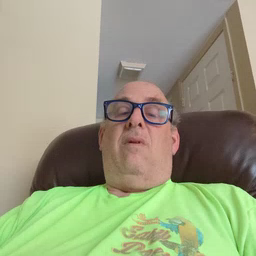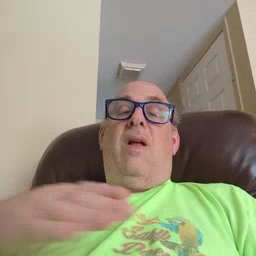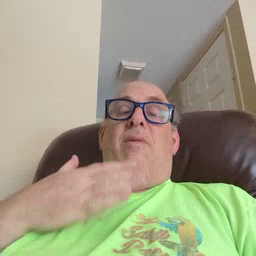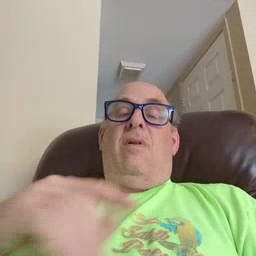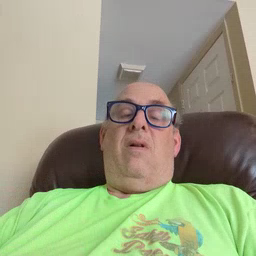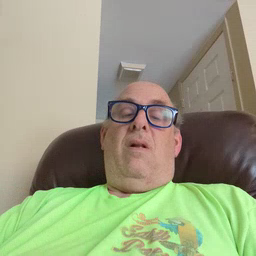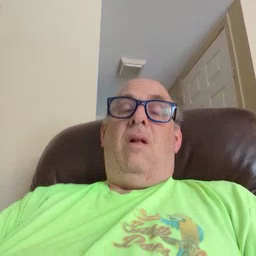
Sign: happy